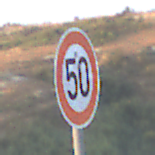
Verkehrszeichen: Geschwindigkeit50
Umgebung: Outdoor, Nature
Tageszeit: SunriseSunset
Wetter: PartlyCloudy
Licht: Natural
Jahreszeit: NotSpecified
Kontrast: HighContrast